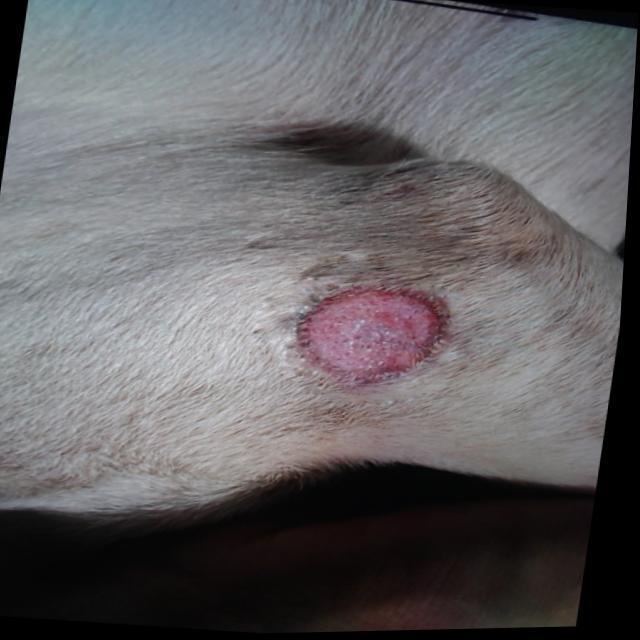
Canine ringworm (Dermatophytosis) — fungal infection caused by Microsporum or Trichophyton. Presents with circular alopecia, scaling, crusting, and broken hairs.